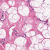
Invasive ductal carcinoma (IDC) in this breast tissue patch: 0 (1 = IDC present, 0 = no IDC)